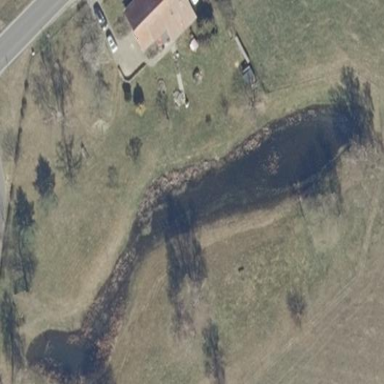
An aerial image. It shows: Pond surrounded by natural water.